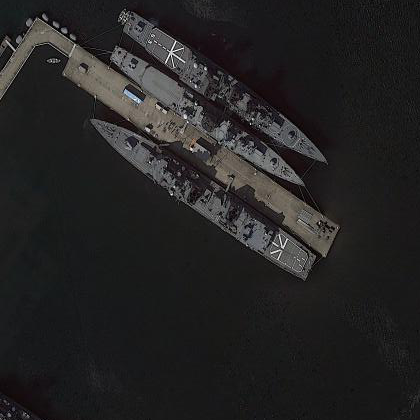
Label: cruiser